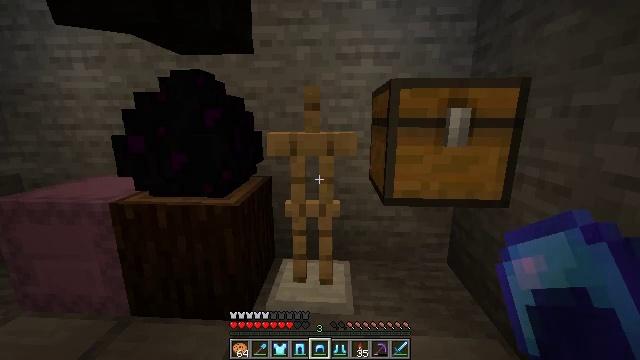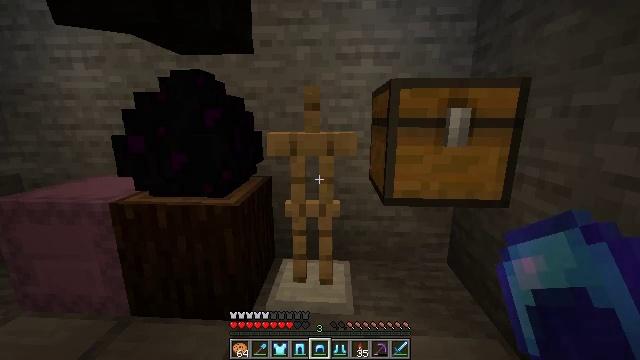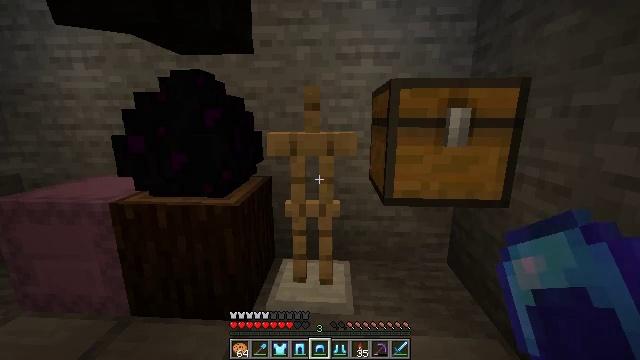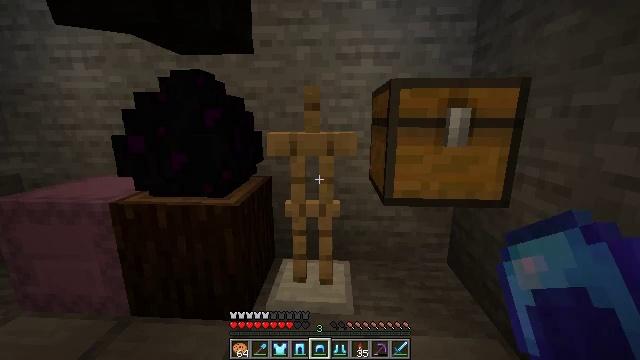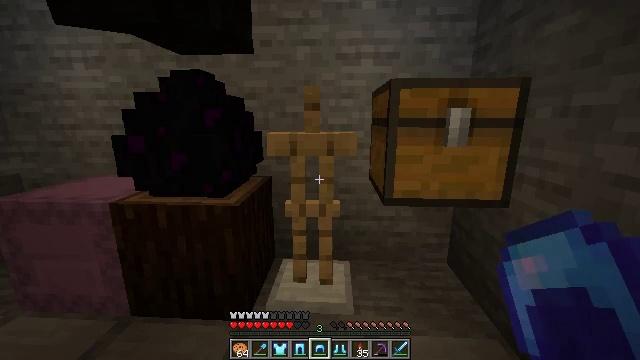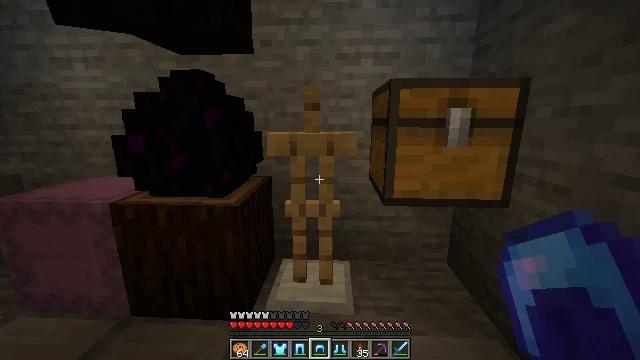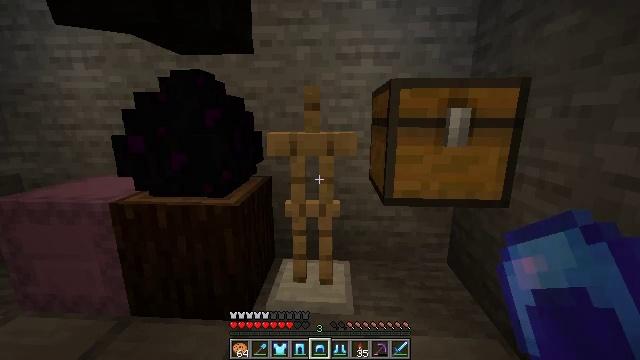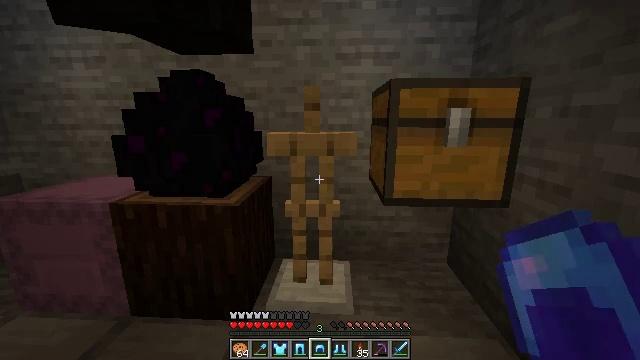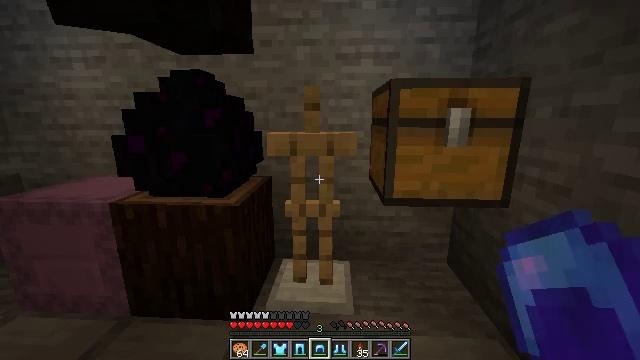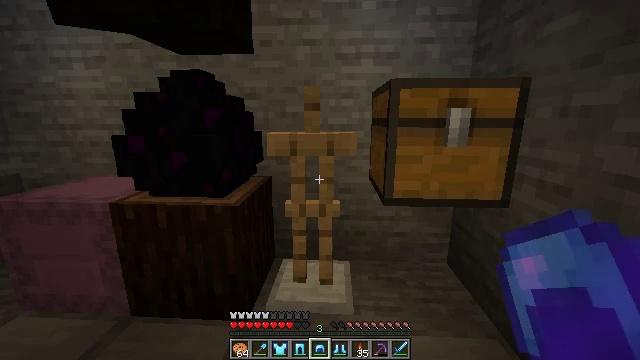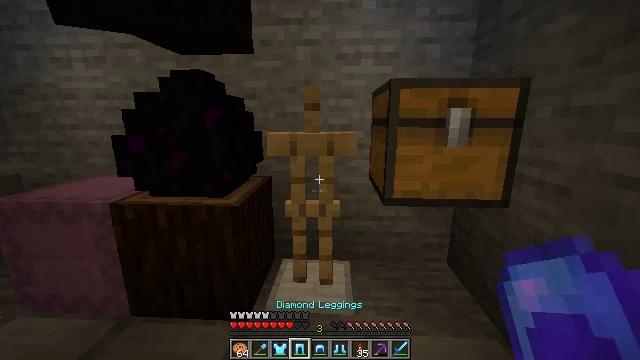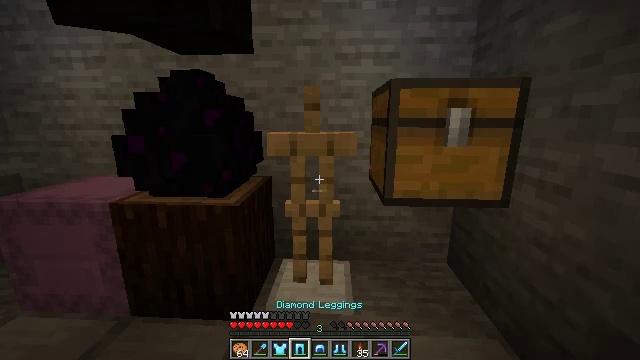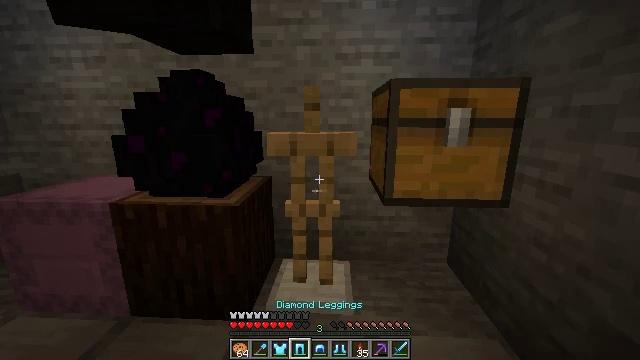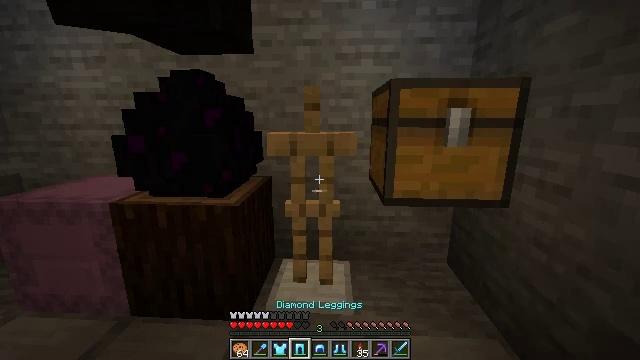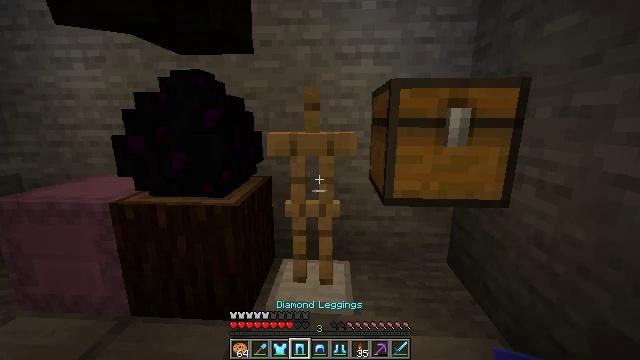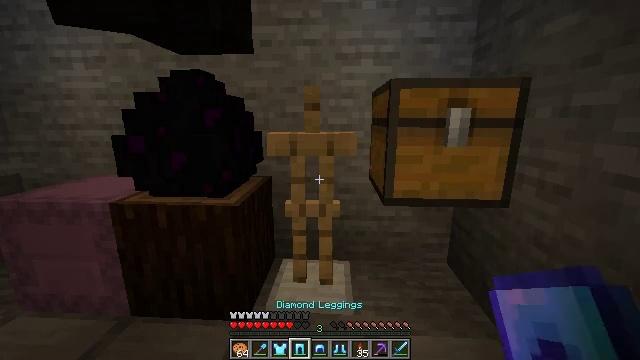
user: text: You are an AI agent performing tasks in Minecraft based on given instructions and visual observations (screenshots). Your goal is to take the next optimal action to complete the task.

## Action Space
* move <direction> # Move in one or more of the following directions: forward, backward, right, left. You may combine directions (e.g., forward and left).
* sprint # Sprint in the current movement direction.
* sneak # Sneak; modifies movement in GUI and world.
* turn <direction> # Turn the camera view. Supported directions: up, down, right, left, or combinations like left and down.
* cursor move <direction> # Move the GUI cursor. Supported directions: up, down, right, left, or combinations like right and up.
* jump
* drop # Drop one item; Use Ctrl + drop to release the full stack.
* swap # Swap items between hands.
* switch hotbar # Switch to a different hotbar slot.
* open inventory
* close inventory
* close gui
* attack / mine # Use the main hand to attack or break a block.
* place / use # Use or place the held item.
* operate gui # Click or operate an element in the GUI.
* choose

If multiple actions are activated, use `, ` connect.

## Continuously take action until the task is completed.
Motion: motion action
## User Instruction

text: Combine gold nuggets and a carrot to make a golden carrot.
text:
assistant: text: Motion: no_op
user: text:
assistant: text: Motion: no_op
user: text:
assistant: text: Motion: no_op
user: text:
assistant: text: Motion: no_op
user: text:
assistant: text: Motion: no_op
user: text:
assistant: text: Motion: no_op
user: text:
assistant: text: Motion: no_op
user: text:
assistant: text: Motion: no_op
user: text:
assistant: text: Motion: no_op
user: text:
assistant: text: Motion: no_op
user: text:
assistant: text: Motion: no_op
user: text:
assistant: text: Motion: no_op
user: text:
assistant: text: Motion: no_op
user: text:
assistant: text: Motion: no_op
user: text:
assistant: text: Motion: no_op
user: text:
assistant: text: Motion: no_op
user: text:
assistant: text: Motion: no_op
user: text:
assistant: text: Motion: no_op
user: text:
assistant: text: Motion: no_op
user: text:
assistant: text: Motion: no_op
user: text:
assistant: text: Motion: no_op
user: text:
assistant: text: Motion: no_op
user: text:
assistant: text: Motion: no_op
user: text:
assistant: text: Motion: no_op
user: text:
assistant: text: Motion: no_op
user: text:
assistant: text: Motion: sneak
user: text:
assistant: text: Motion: sneak
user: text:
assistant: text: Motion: sneak
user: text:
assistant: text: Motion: sneak
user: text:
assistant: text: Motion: sneak